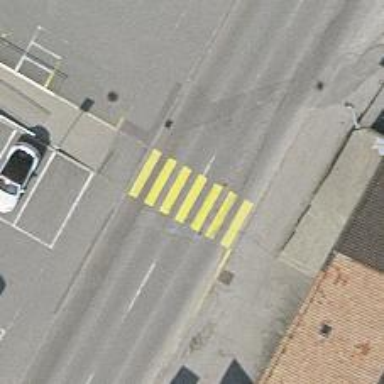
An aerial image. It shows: Zebra crossing on the road.